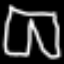
Label: pants